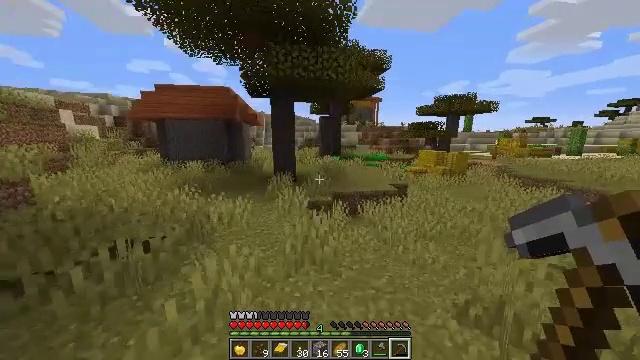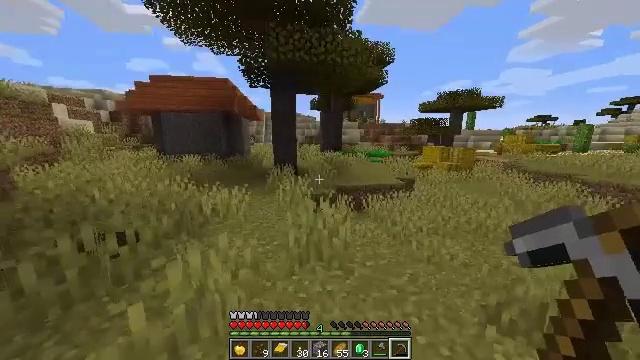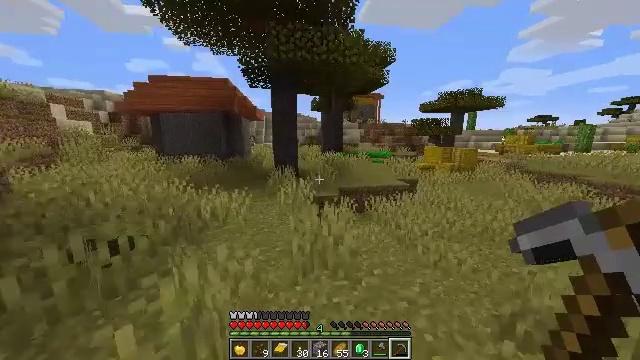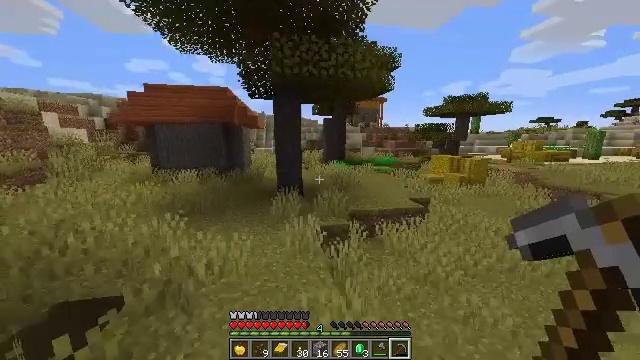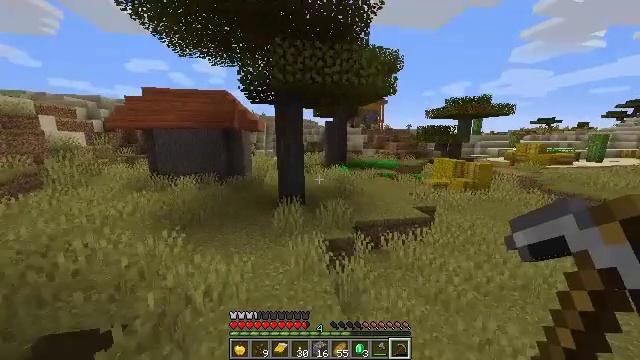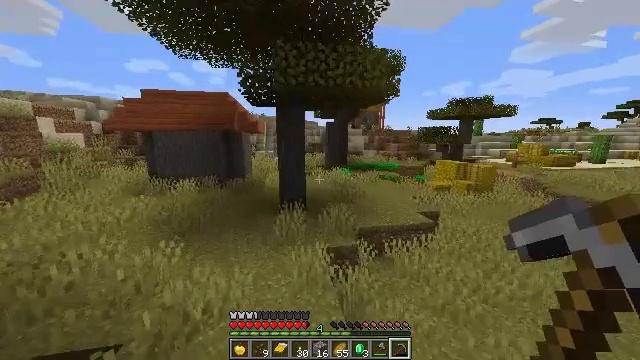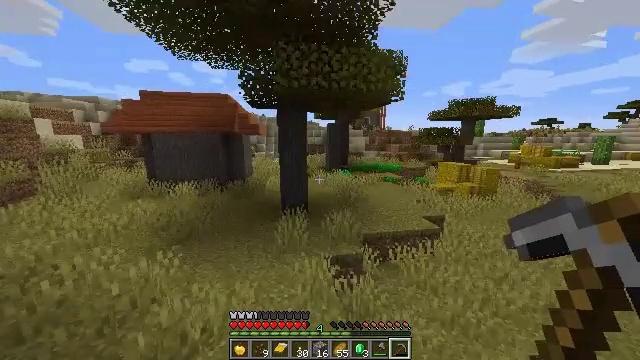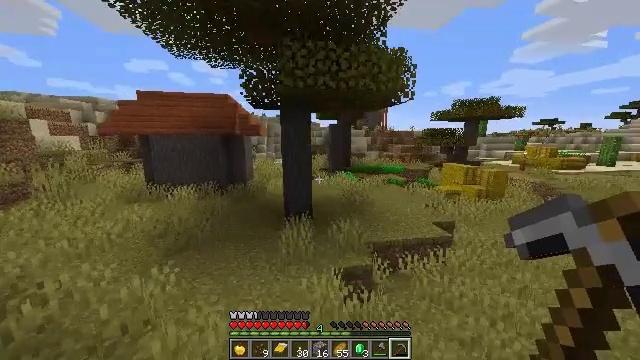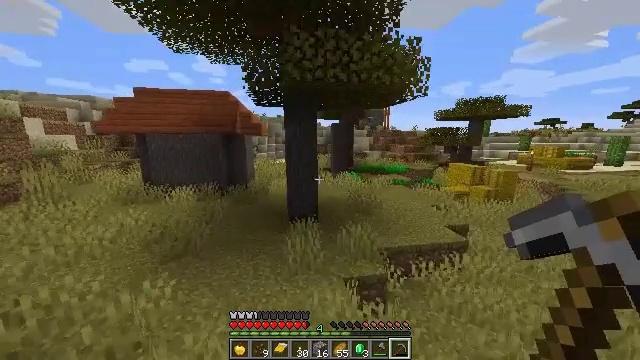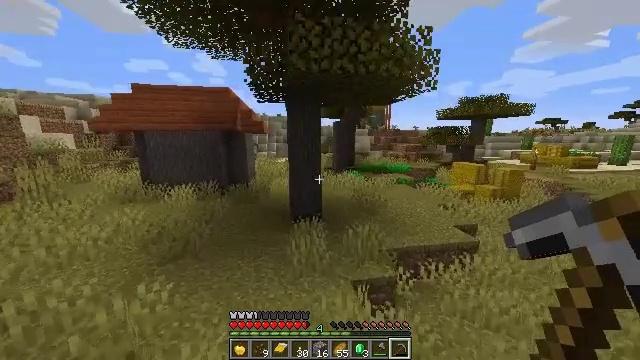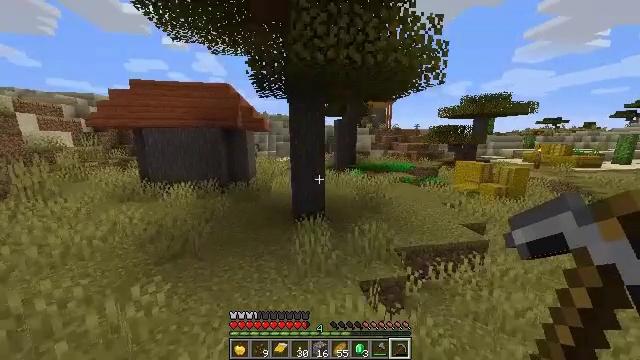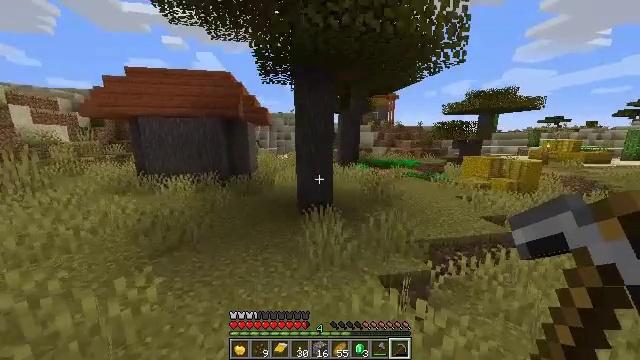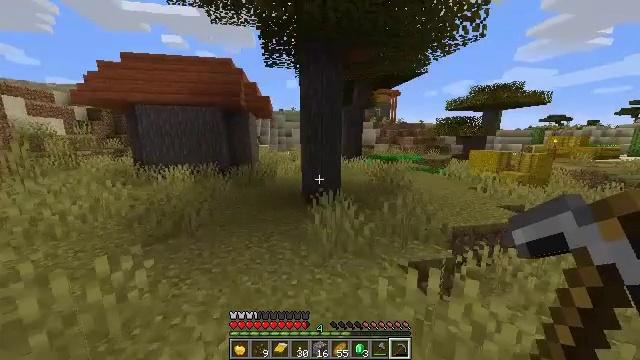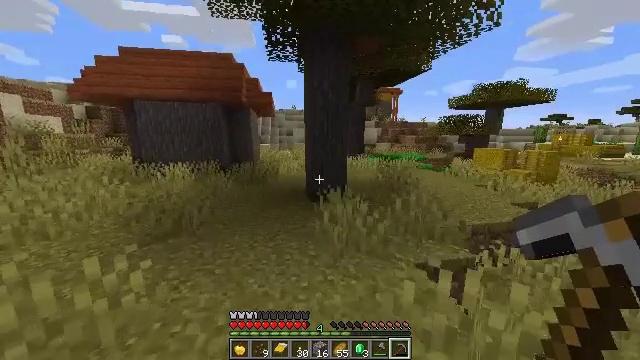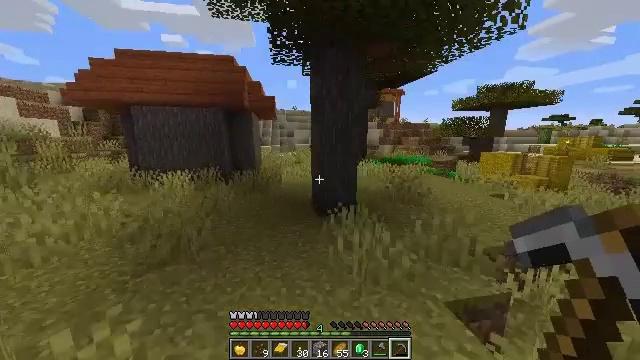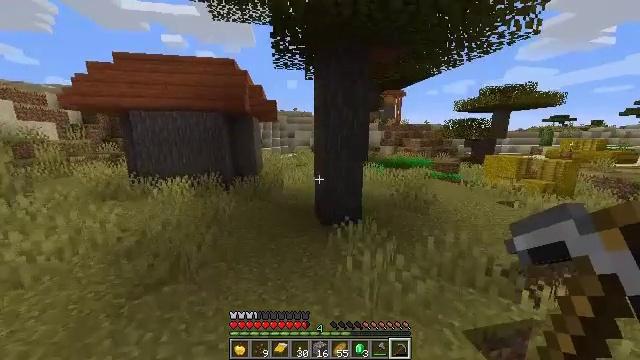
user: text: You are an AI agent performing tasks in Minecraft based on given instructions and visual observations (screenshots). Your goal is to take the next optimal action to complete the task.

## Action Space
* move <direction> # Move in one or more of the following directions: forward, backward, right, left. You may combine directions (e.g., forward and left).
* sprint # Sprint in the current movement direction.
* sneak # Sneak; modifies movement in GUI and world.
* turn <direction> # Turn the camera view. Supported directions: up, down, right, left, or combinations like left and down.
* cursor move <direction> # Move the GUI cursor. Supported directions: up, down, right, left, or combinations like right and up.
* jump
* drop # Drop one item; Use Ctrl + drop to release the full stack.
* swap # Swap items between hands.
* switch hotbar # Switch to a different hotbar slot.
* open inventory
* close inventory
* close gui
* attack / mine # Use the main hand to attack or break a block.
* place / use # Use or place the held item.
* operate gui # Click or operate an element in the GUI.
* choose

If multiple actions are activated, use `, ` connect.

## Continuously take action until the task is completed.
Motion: motion action
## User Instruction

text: Harvest yellow terracotta for crafting.
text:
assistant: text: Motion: move forward and move left, jump
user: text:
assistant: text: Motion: move forward and move left, jump
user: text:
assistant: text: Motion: move forward and move left, jump
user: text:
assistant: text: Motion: move forward and move left, jump
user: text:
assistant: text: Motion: move forward and move left, jump
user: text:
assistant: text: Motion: move forward and move left, jump
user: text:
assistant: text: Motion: move forward and move left, jump
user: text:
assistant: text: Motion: move forward and move left, jump
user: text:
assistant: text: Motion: move forward and move left, jump
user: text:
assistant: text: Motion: move forward and move left, jump
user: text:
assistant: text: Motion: move forward and move left, jump
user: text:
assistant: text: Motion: move forward and move left, jump
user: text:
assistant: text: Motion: move forward and move left, jump
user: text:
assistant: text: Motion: move forward and move left, jump
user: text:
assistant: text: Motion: move forward and move left, jump
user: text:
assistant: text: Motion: move forward and move left, jump
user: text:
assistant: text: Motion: move forward and move left, jump
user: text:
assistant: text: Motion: move forward and move left, jump
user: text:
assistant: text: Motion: move forward and move left, jump
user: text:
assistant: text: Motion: move forward and move left, jump
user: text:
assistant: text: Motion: move forward, jump
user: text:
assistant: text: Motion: move forward, jump
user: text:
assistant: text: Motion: move forward, jump
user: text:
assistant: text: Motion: move forward, jump
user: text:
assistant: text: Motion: move forward, jump
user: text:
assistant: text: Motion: move forward, jump
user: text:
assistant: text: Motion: move forward, jump
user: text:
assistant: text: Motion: move forward, turn right and down, jump
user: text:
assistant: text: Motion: move forward, jump
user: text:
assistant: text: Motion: move forward, jump